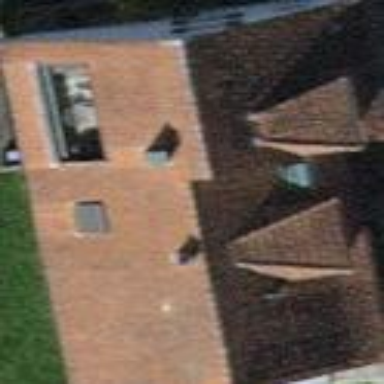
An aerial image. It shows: Detached building.